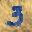
Label: 3